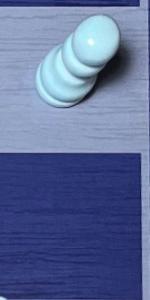
Label: Empty